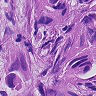
Metastatic tissue present: yes